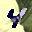
Label: 4